Field crop: maize
Growth stage: 2
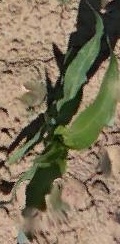
Species: maize